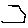
Label: hexagon